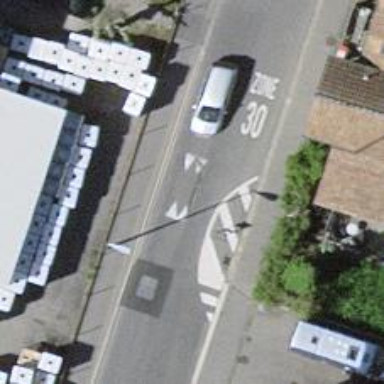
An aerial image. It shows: Traffic calming cushion.